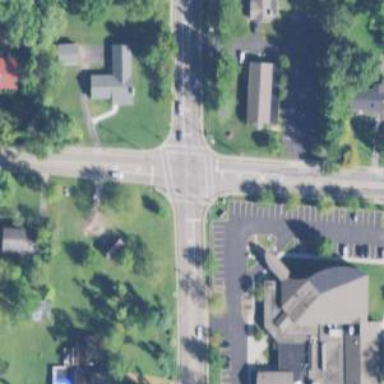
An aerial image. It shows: Marked crossing on the road.